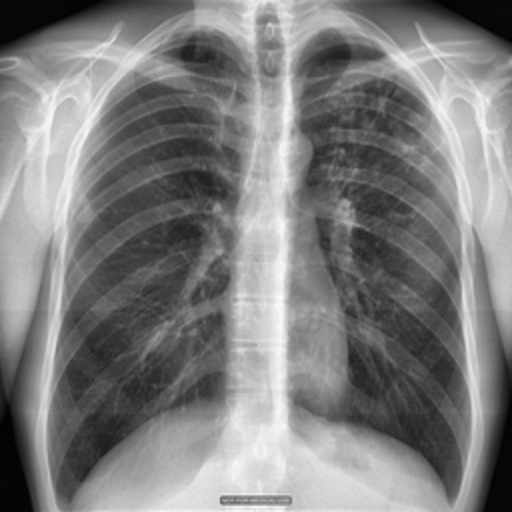
Finding: TUBERCULOSIS